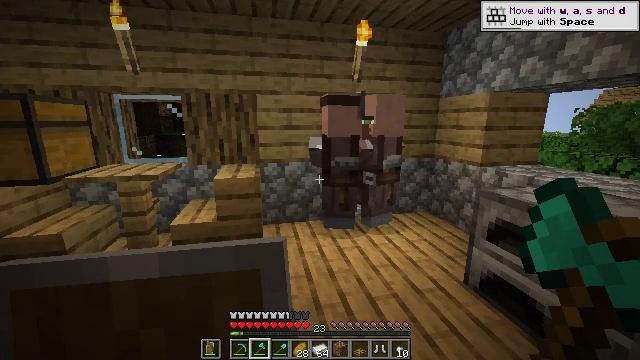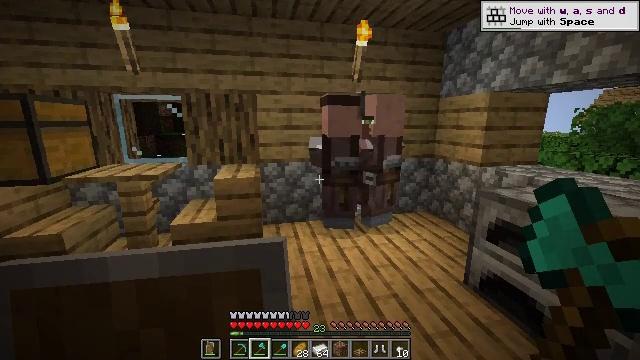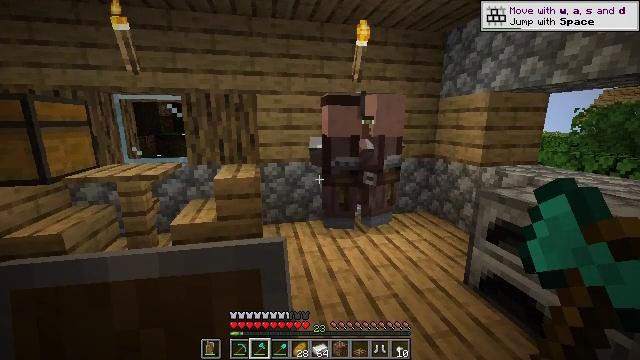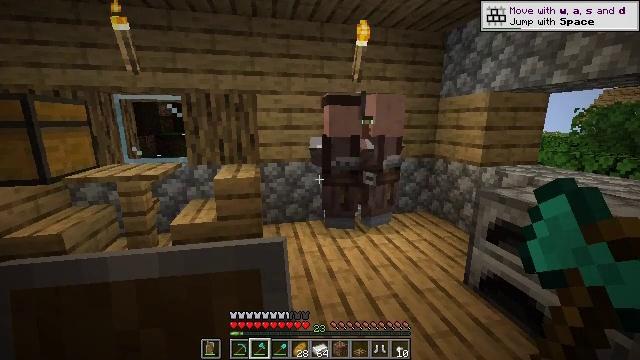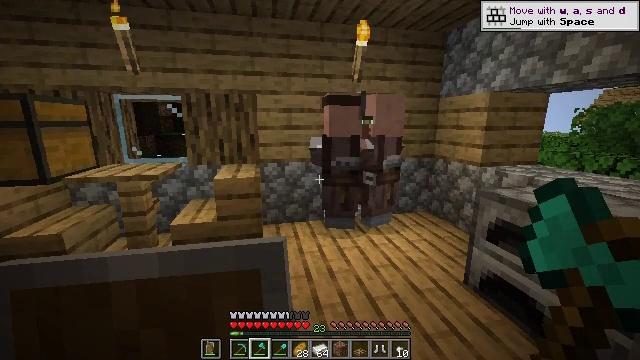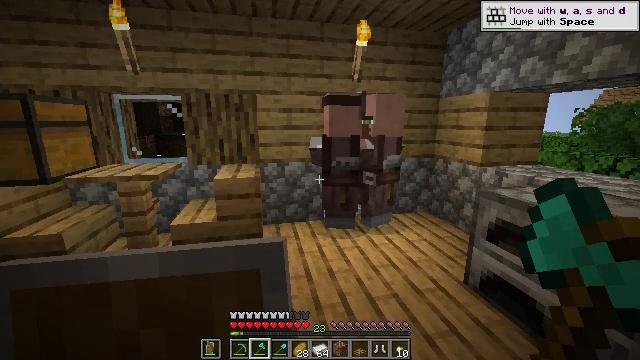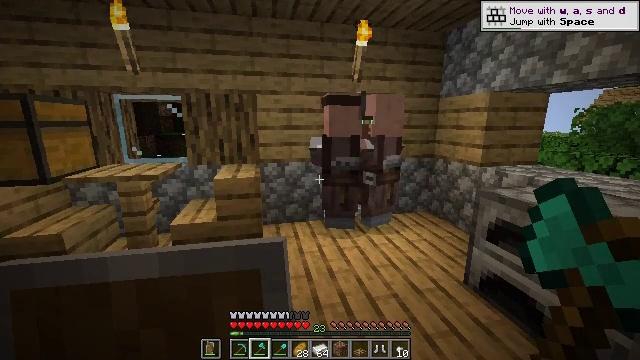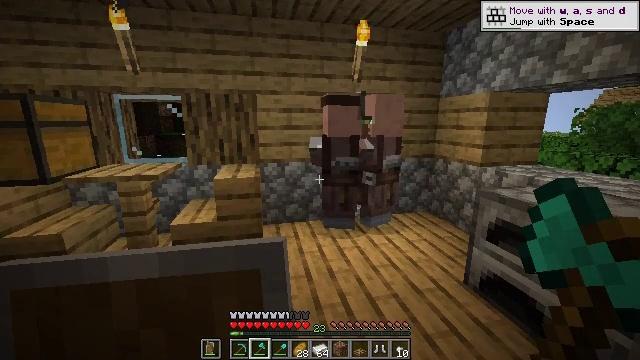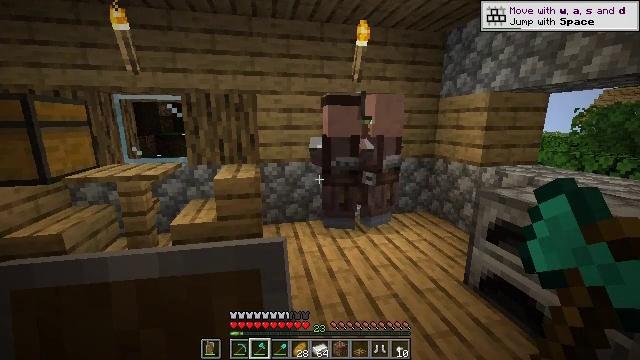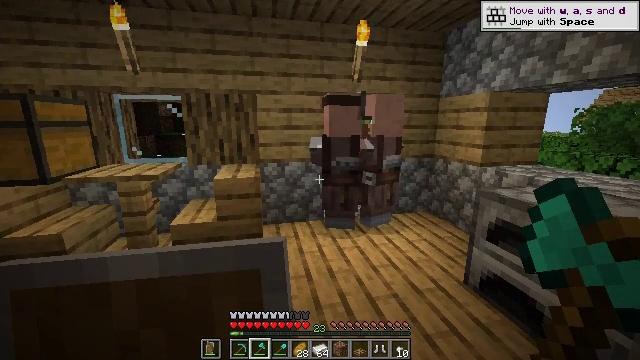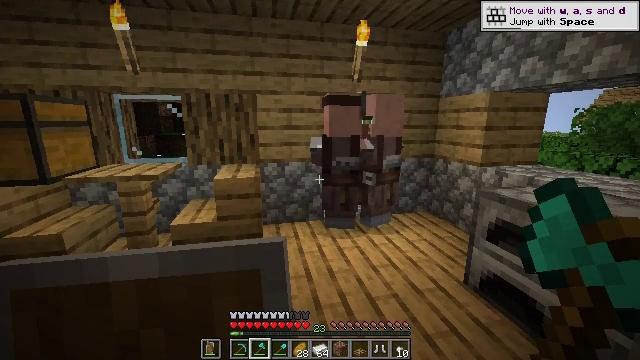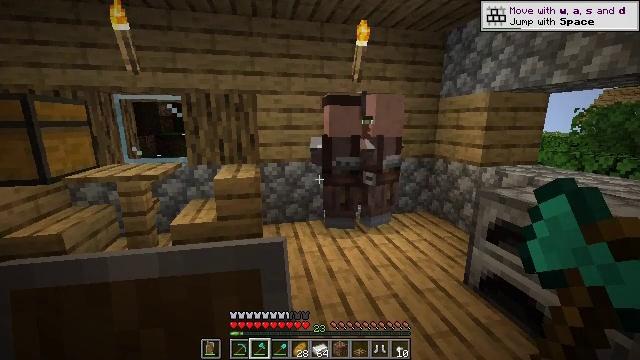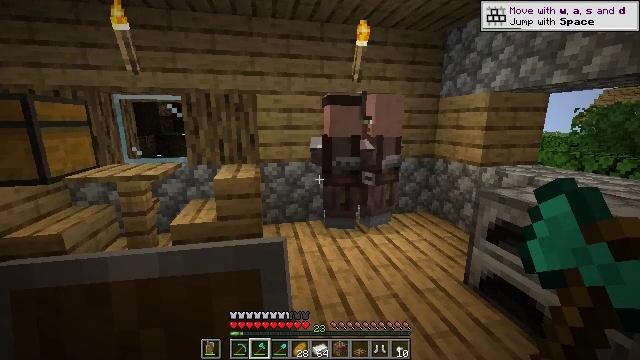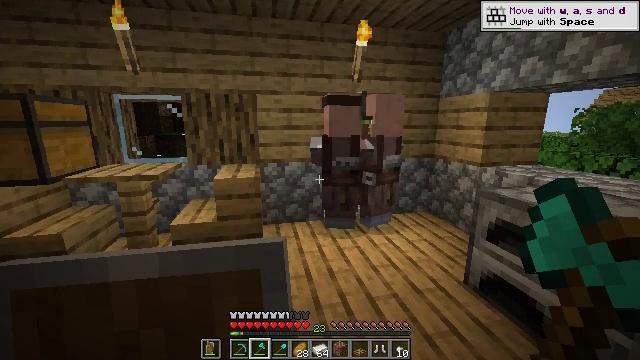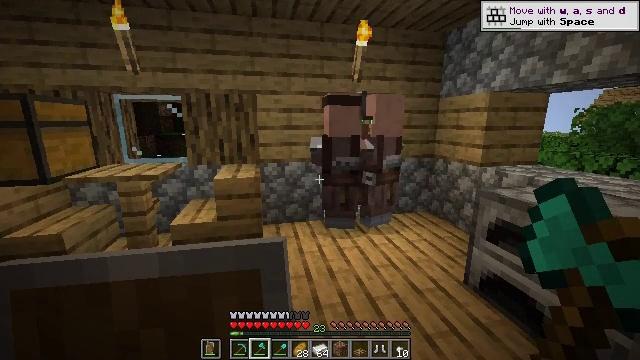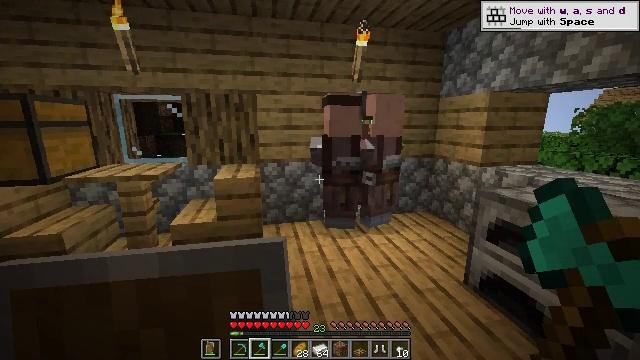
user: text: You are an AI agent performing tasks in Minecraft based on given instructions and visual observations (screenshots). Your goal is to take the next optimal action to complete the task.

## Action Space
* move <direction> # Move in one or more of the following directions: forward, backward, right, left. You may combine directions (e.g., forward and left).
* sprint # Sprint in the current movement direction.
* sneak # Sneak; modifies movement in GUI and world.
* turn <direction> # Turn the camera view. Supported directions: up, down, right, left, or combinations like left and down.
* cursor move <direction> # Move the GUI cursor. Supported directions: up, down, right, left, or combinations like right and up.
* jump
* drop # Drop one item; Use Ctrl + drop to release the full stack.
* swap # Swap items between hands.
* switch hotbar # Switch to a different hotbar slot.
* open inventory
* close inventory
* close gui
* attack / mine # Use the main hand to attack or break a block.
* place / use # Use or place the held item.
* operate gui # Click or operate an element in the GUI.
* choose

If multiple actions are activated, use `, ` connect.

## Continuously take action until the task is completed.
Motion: motion action
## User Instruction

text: craft item air
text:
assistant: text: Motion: no_op
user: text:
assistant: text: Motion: no_op
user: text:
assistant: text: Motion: no_op
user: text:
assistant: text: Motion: no_op
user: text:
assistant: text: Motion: no_op
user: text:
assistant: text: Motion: no_op
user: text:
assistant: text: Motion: no_op
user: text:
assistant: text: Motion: no_op
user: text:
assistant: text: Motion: no_op
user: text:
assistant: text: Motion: no_op
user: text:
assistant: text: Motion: no_op
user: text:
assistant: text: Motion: no_op
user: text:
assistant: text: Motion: no_op
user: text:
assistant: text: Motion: no_op
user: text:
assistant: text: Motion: no_op
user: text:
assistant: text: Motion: no_op
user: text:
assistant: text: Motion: no_op
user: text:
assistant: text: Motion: no_op
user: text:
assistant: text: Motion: no_op
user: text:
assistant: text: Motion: no_op
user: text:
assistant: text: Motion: no_op
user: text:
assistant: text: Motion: no_op
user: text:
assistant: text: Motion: no_op
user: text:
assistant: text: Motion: no_op
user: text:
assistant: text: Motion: no_op
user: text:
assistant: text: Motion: no_op
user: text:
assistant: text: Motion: no_op
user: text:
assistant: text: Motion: no_op
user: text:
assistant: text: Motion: no_op
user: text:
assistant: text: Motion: no_op